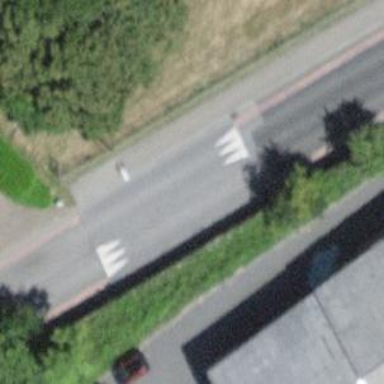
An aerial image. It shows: Table-style traffic calming feature.